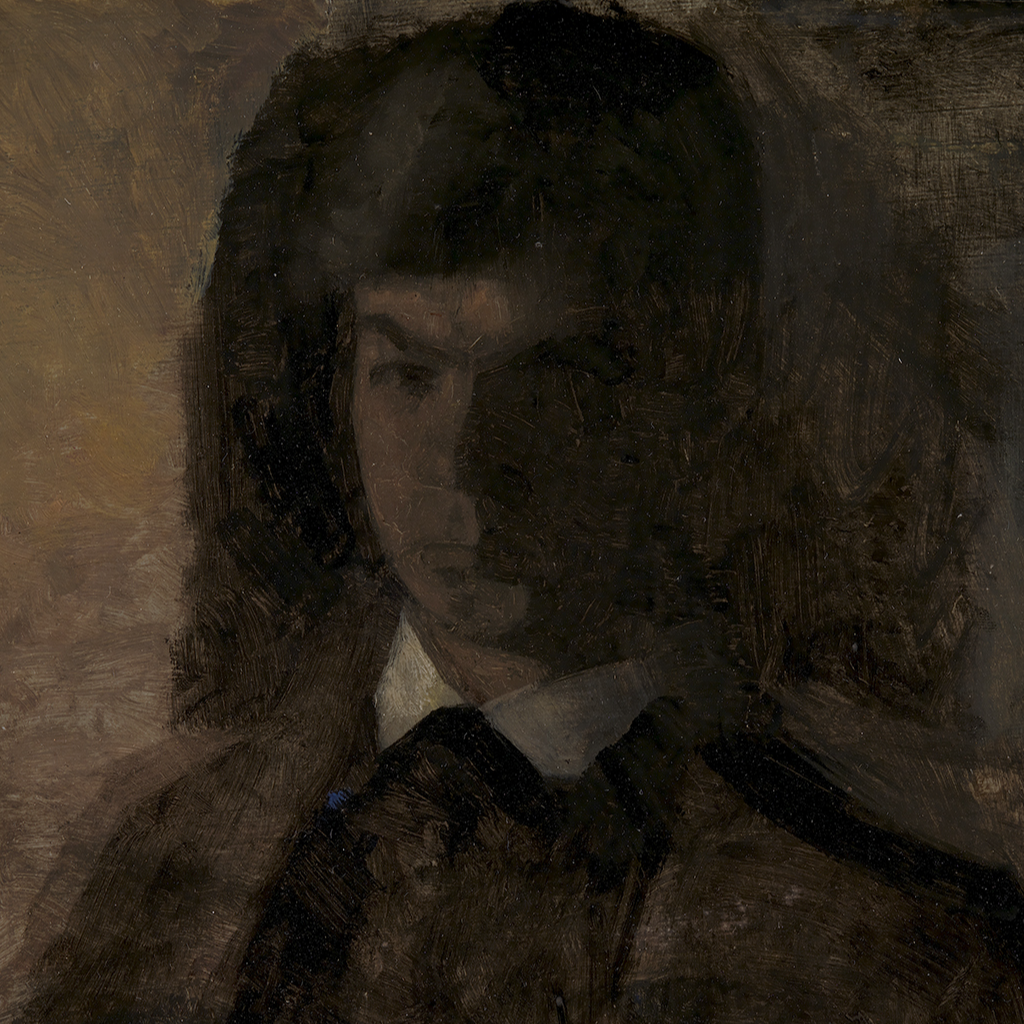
portrait painting, close up, dark chiaroscuro, A dark portrait of a young person with shoulder-length hair wearing a white collar and dark jacket, painted in muted tones against a shadowy background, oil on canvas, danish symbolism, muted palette